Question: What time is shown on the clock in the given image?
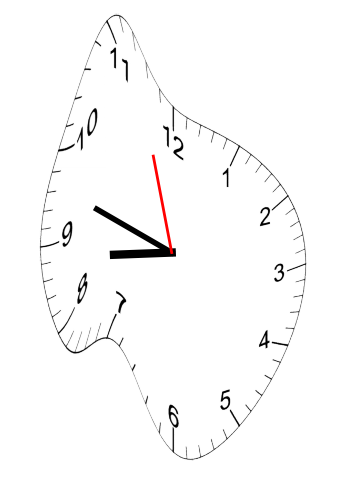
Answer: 08:47:57